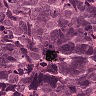
Metastatic tissue present: yes